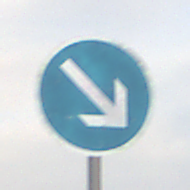
Verkehrszeichen: VorgeschriebeneVorbeifahrtRechts
Umgebung: Outdoor, Nature
Tageszeit: SunriseSunset
Wetter: PartlyCloudy
Licht: Natural
Jahreszeit: NotSpecified
Kontrast: LowContrast